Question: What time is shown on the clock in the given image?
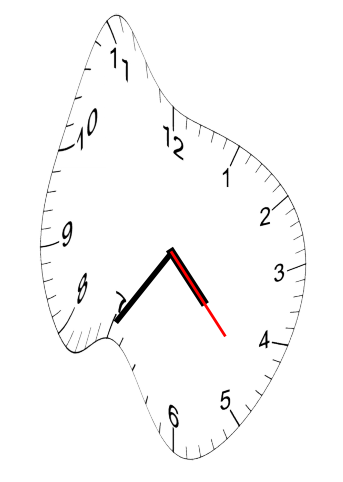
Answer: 04:35:23